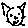
Label: cat